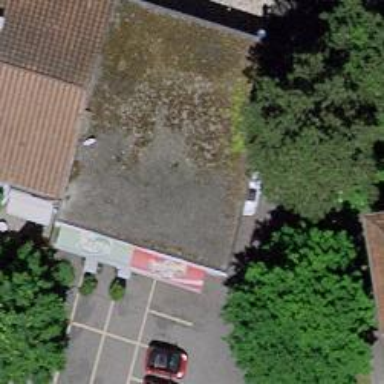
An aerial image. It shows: Fast food establishment.